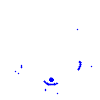
Particle: kaon